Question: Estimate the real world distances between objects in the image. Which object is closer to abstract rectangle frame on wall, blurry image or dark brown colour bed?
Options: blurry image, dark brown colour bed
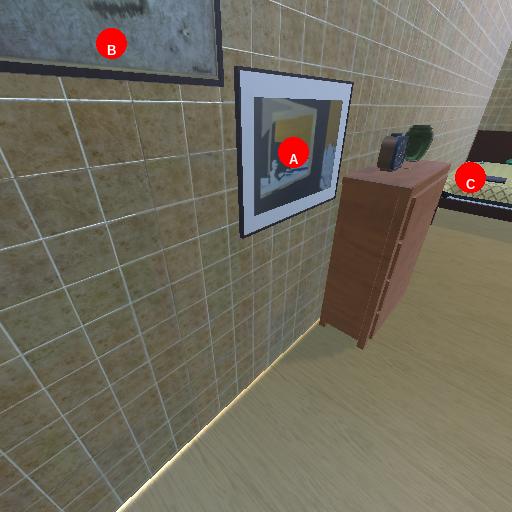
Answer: blurry image